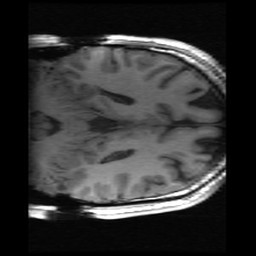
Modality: inplaneT1
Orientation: coronal